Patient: sex M, age 65
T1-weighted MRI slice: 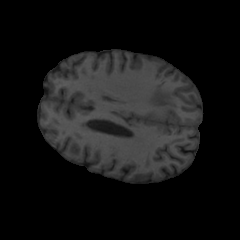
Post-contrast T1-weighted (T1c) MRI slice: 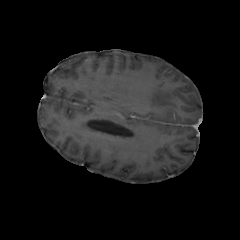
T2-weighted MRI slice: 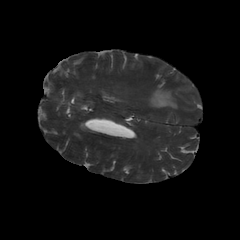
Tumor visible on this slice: yes
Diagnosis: Glioblastoma, IDH-wildtype
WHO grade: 4